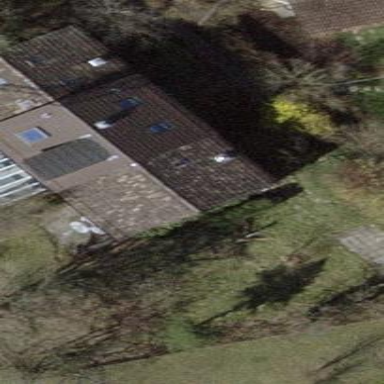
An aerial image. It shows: Building with pitched roof.